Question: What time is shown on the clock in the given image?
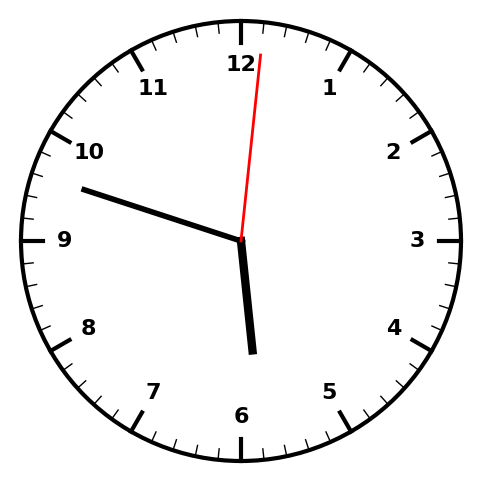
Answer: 05:48:01